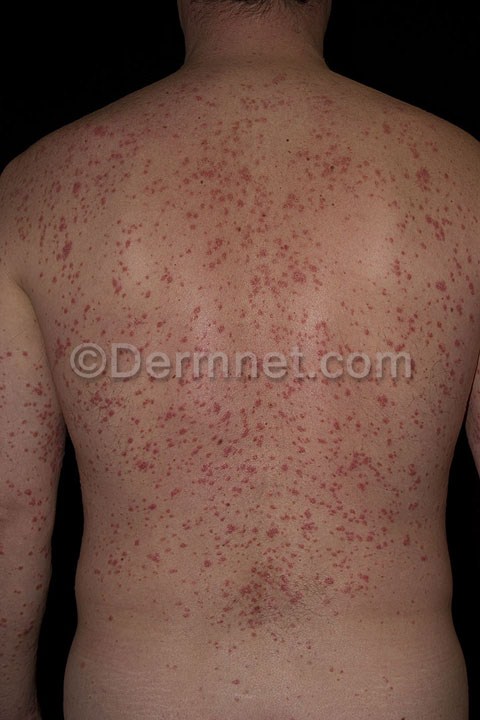
Disease: Psoriasis pictures Lichen Planus and related diseases